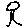
Label: tree